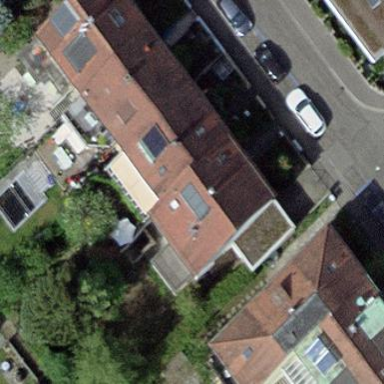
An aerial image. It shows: Terrace building.